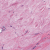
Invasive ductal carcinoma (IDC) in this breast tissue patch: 1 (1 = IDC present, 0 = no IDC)